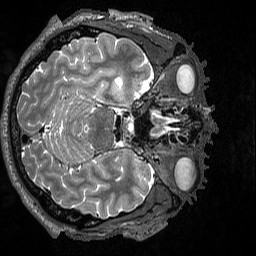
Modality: T2w
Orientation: axial
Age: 56
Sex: male
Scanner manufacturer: siemens
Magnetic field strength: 3 T
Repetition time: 3.2 s
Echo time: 0.564 s